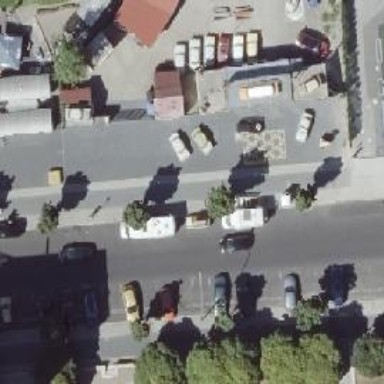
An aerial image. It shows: Car rental service.